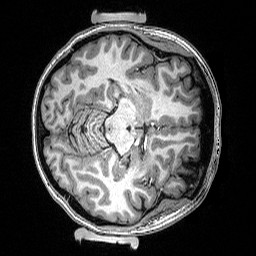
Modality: T1w
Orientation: axial
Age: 27
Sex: female
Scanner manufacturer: siemens
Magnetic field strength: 3 T
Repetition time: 2.53 s
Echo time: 0.0033 s